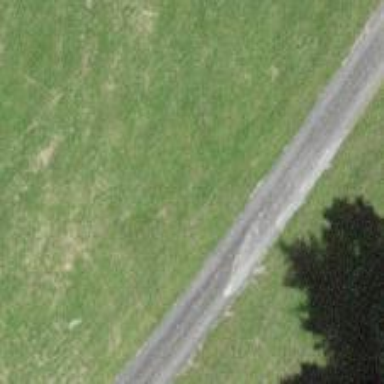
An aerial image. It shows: Unclassified road with asphalt surface.